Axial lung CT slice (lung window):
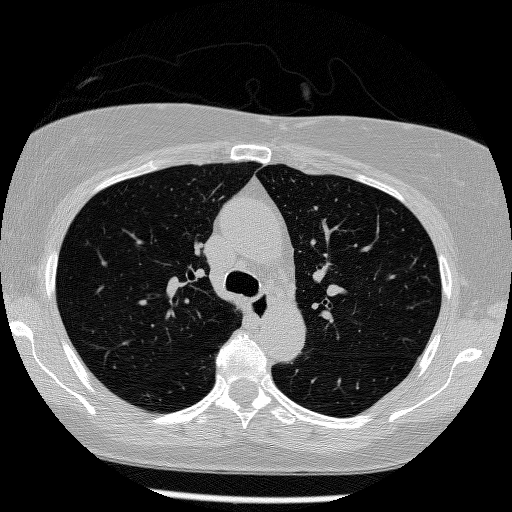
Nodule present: no